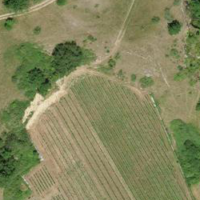
EUNIS habitat code: 40
Species observed at this site:
Vincetoxicum hirundinaria